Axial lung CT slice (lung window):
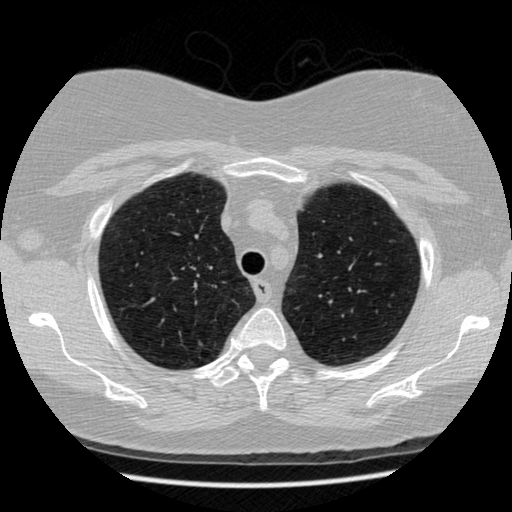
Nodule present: no